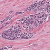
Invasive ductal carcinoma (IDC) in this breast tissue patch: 1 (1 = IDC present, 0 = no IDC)